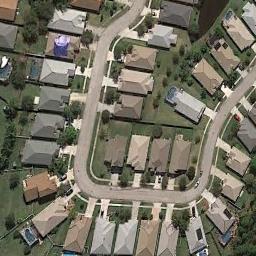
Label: dense_residential